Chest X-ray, AP view. Patient: 26 years old, sex F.
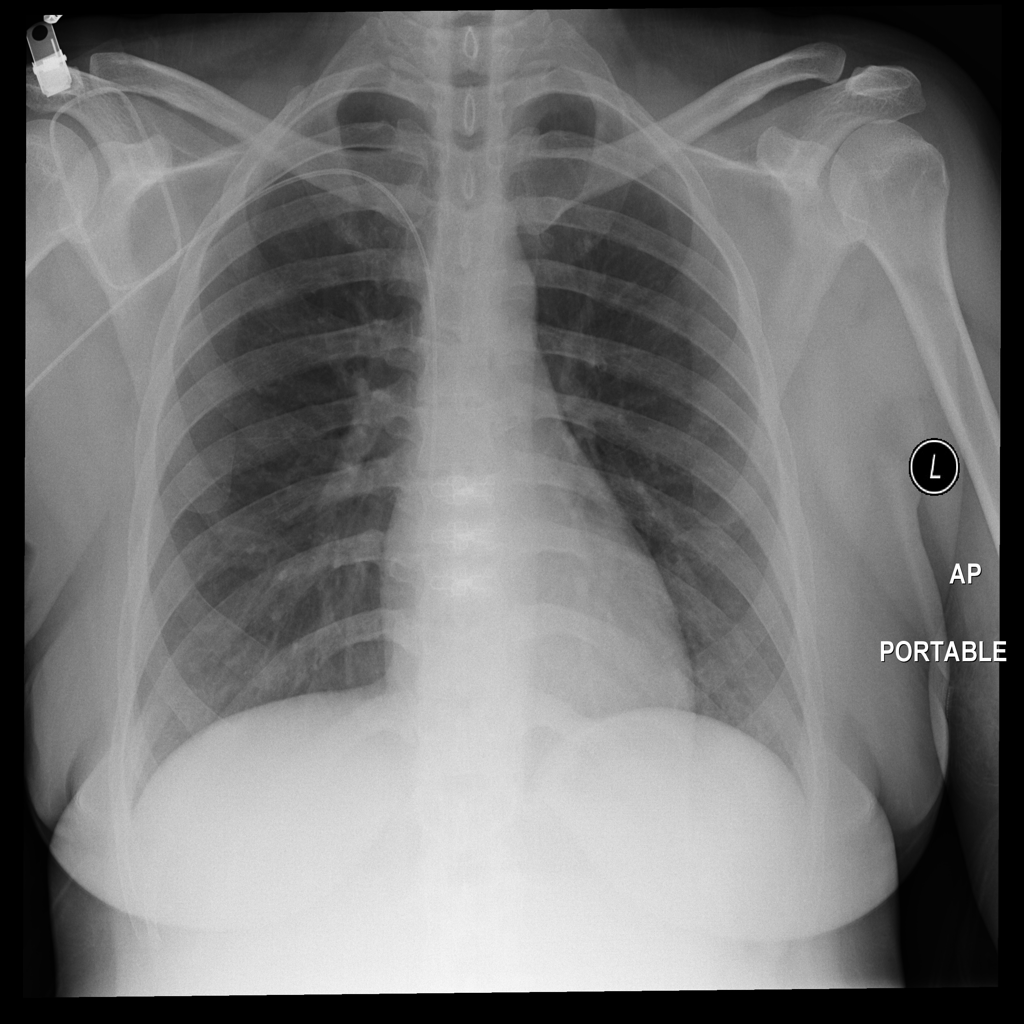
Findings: No Finding